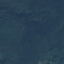
Label: Forest